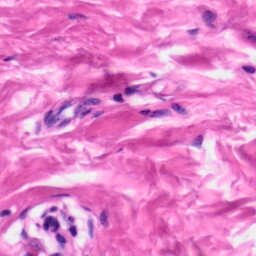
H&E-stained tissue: Skin